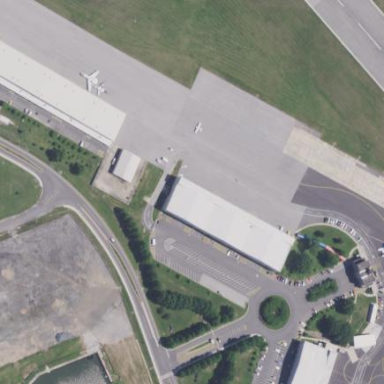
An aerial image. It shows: Apron at the airport.